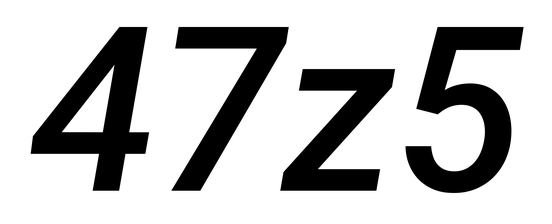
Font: Roboto-Italic_Medium_Italic